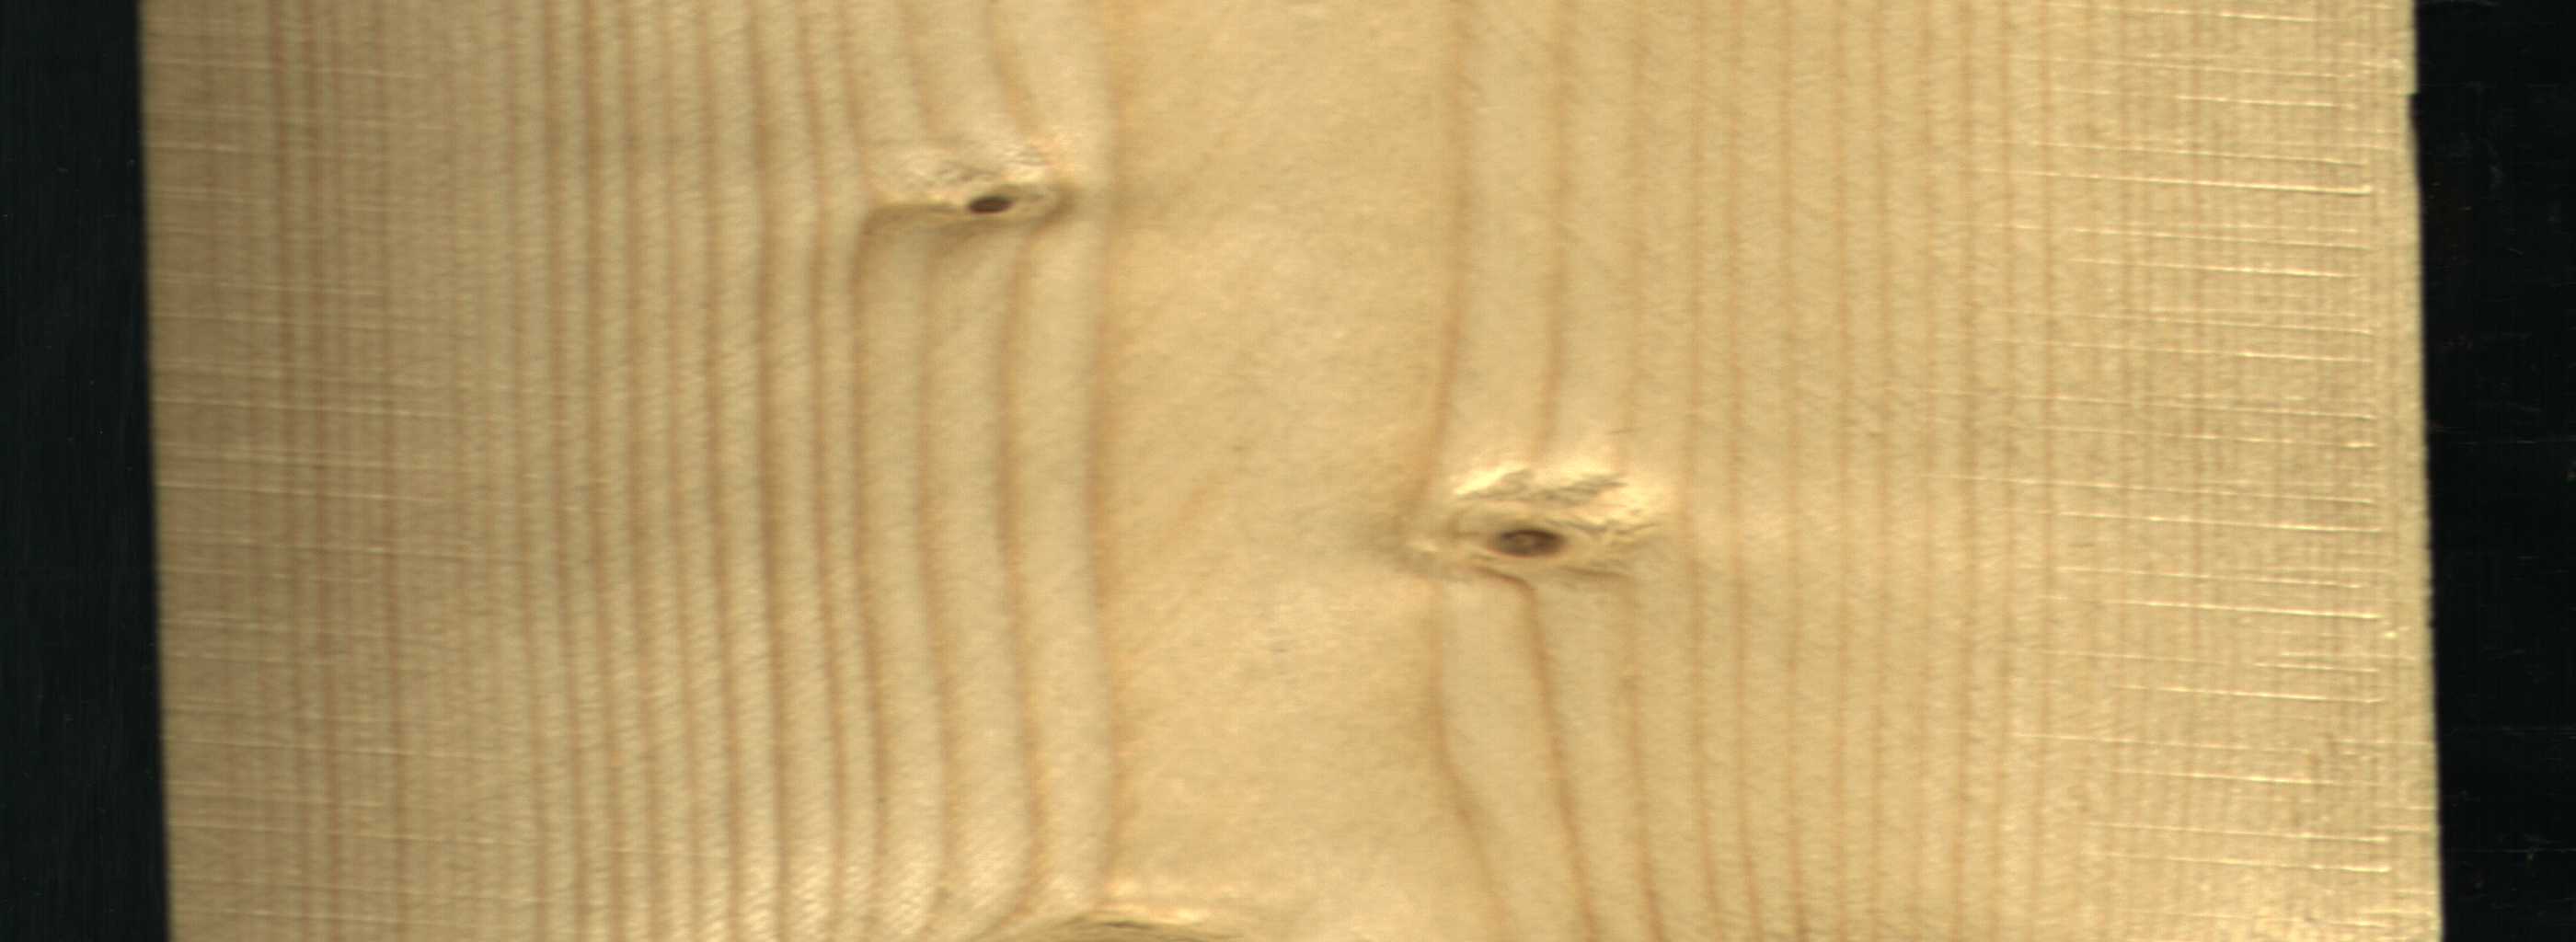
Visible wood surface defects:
Live_Knot
Live_Knot